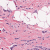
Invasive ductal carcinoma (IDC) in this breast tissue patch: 1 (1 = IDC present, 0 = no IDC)